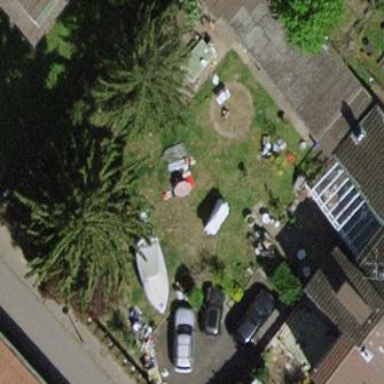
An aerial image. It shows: Garden enclosed by fence.